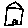
Label: house